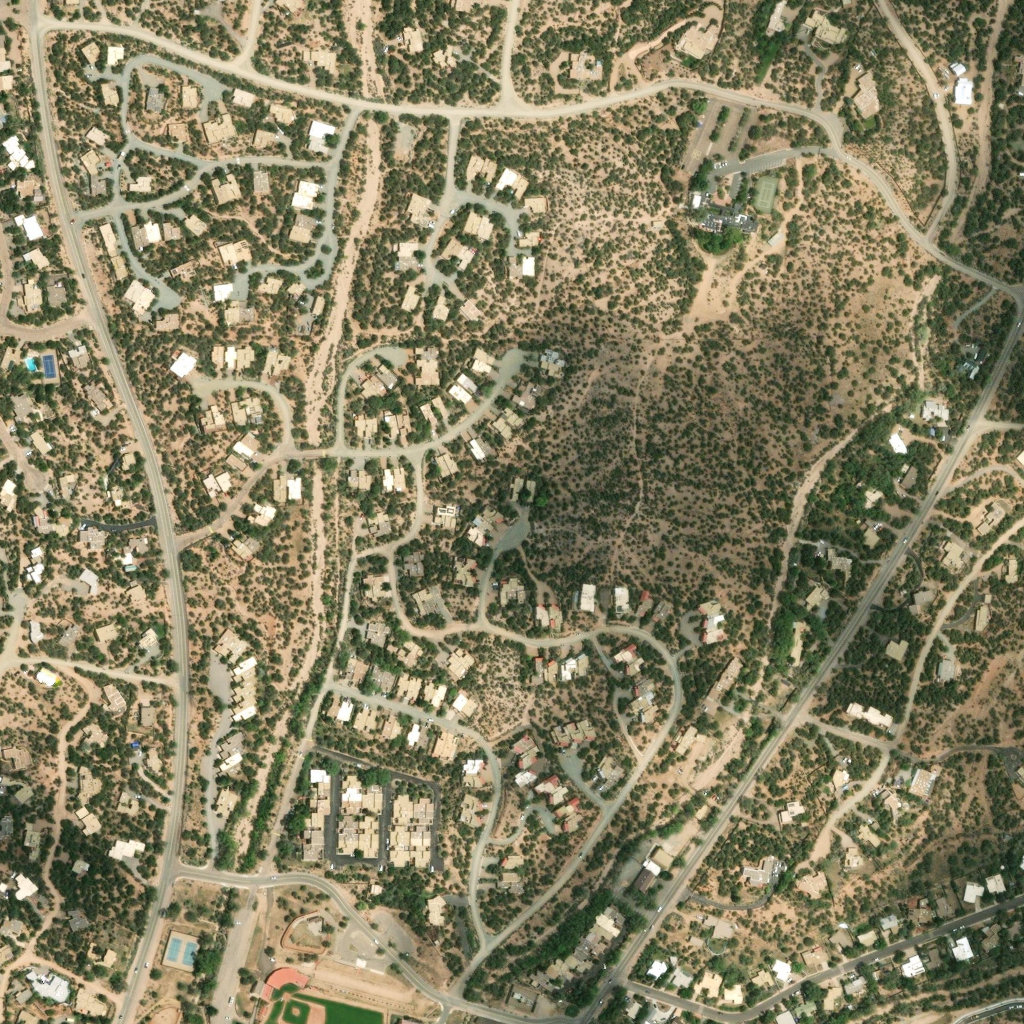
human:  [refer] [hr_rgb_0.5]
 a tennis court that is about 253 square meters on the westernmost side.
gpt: <box>[[4, 34, 5, 36, 0]]</box>